Field crop: tomato
Growth stage: 2
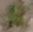
Species: solanum